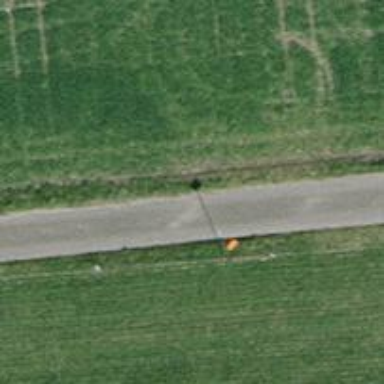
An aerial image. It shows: Aerial marker.